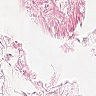
Metastatic tissue present: no